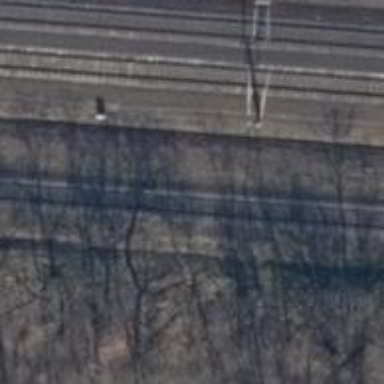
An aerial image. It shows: Solitary milestone along the railway.